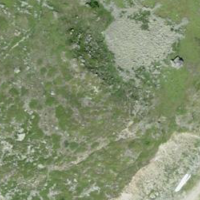
EUNIS habitat code: 31
Species observed at this site:
Bistorta vivipara
Juniperus communis